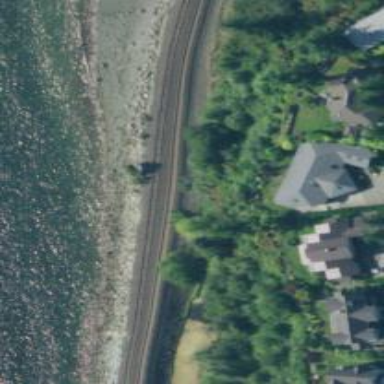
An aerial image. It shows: Railway siding with rails.